Interaction volume radius: 5 \u00c5
Interaction volume height: 15 \u00c5
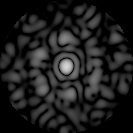
Disorder parameter: 0.7861